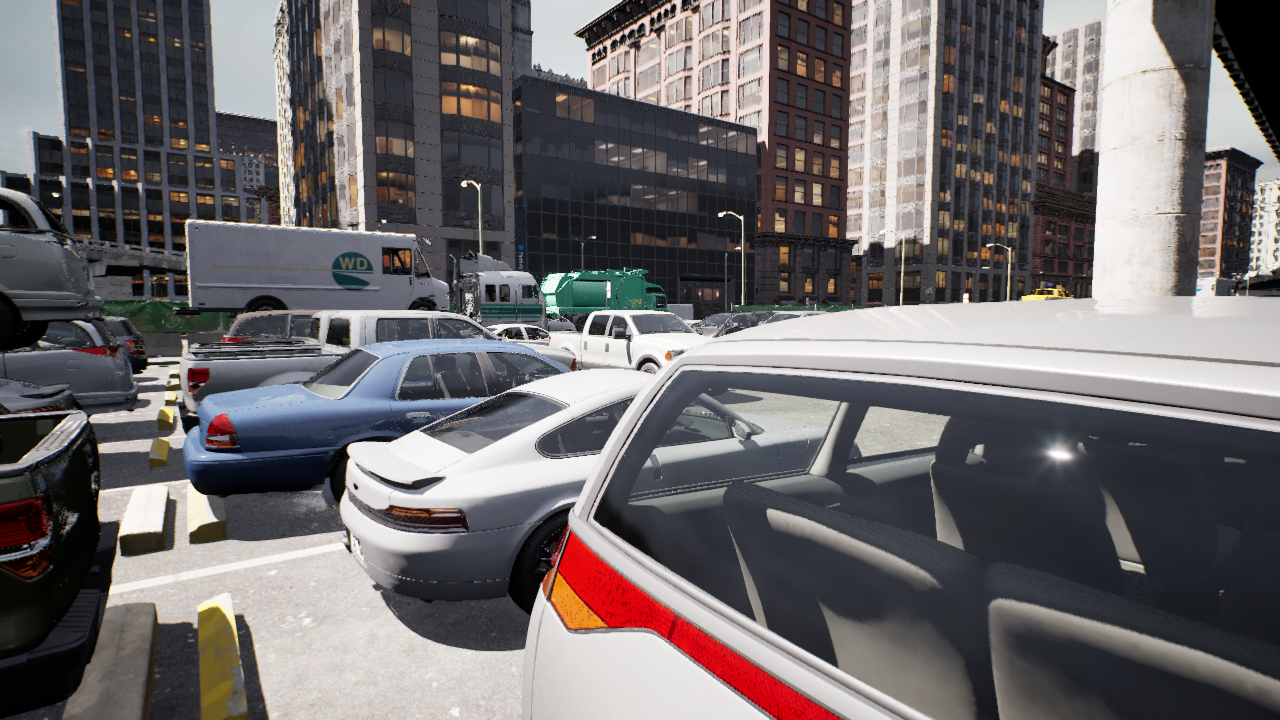
Venue: arterial
Lighting: clear day
Vehicle rig: pickup